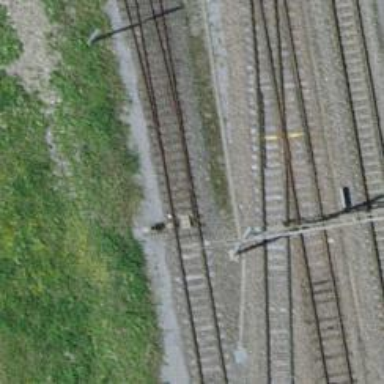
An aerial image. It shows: Railway switch.